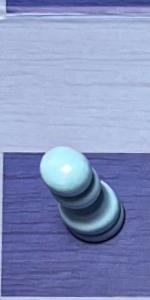
Label: Pawn_White